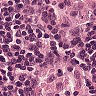
Metastatic tissue present: no